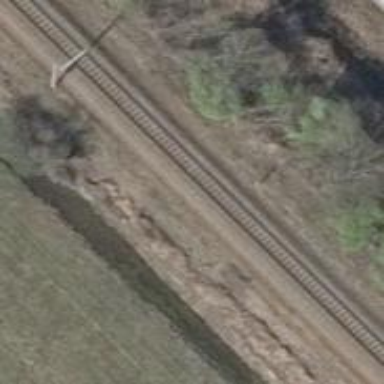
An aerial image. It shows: Railway signal.